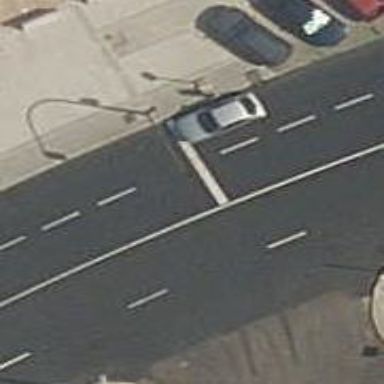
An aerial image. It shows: Road with traffic signals and public transport stop position.